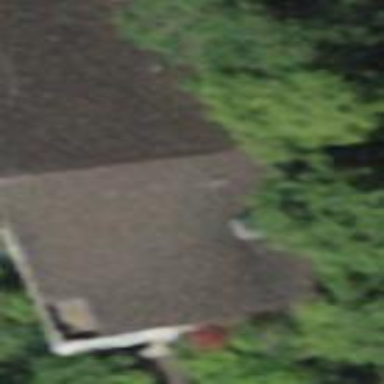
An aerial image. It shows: Simple house.